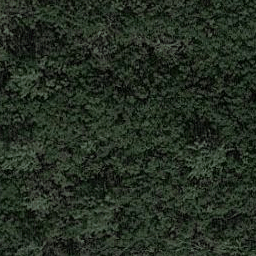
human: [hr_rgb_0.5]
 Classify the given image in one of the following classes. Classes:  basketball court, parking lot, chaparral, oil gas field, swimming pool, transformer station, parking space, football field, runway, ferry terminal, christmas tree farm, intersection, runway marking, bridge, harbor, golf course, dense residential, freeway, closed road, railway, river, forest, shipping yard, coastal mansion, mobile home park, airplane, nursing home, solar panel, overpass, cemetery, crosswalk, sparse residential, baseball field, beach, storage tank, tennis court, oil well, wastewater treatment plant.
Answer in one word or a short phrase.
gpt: forest